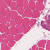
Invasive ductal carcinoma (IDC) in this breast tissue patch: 0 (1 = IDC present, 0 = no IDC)